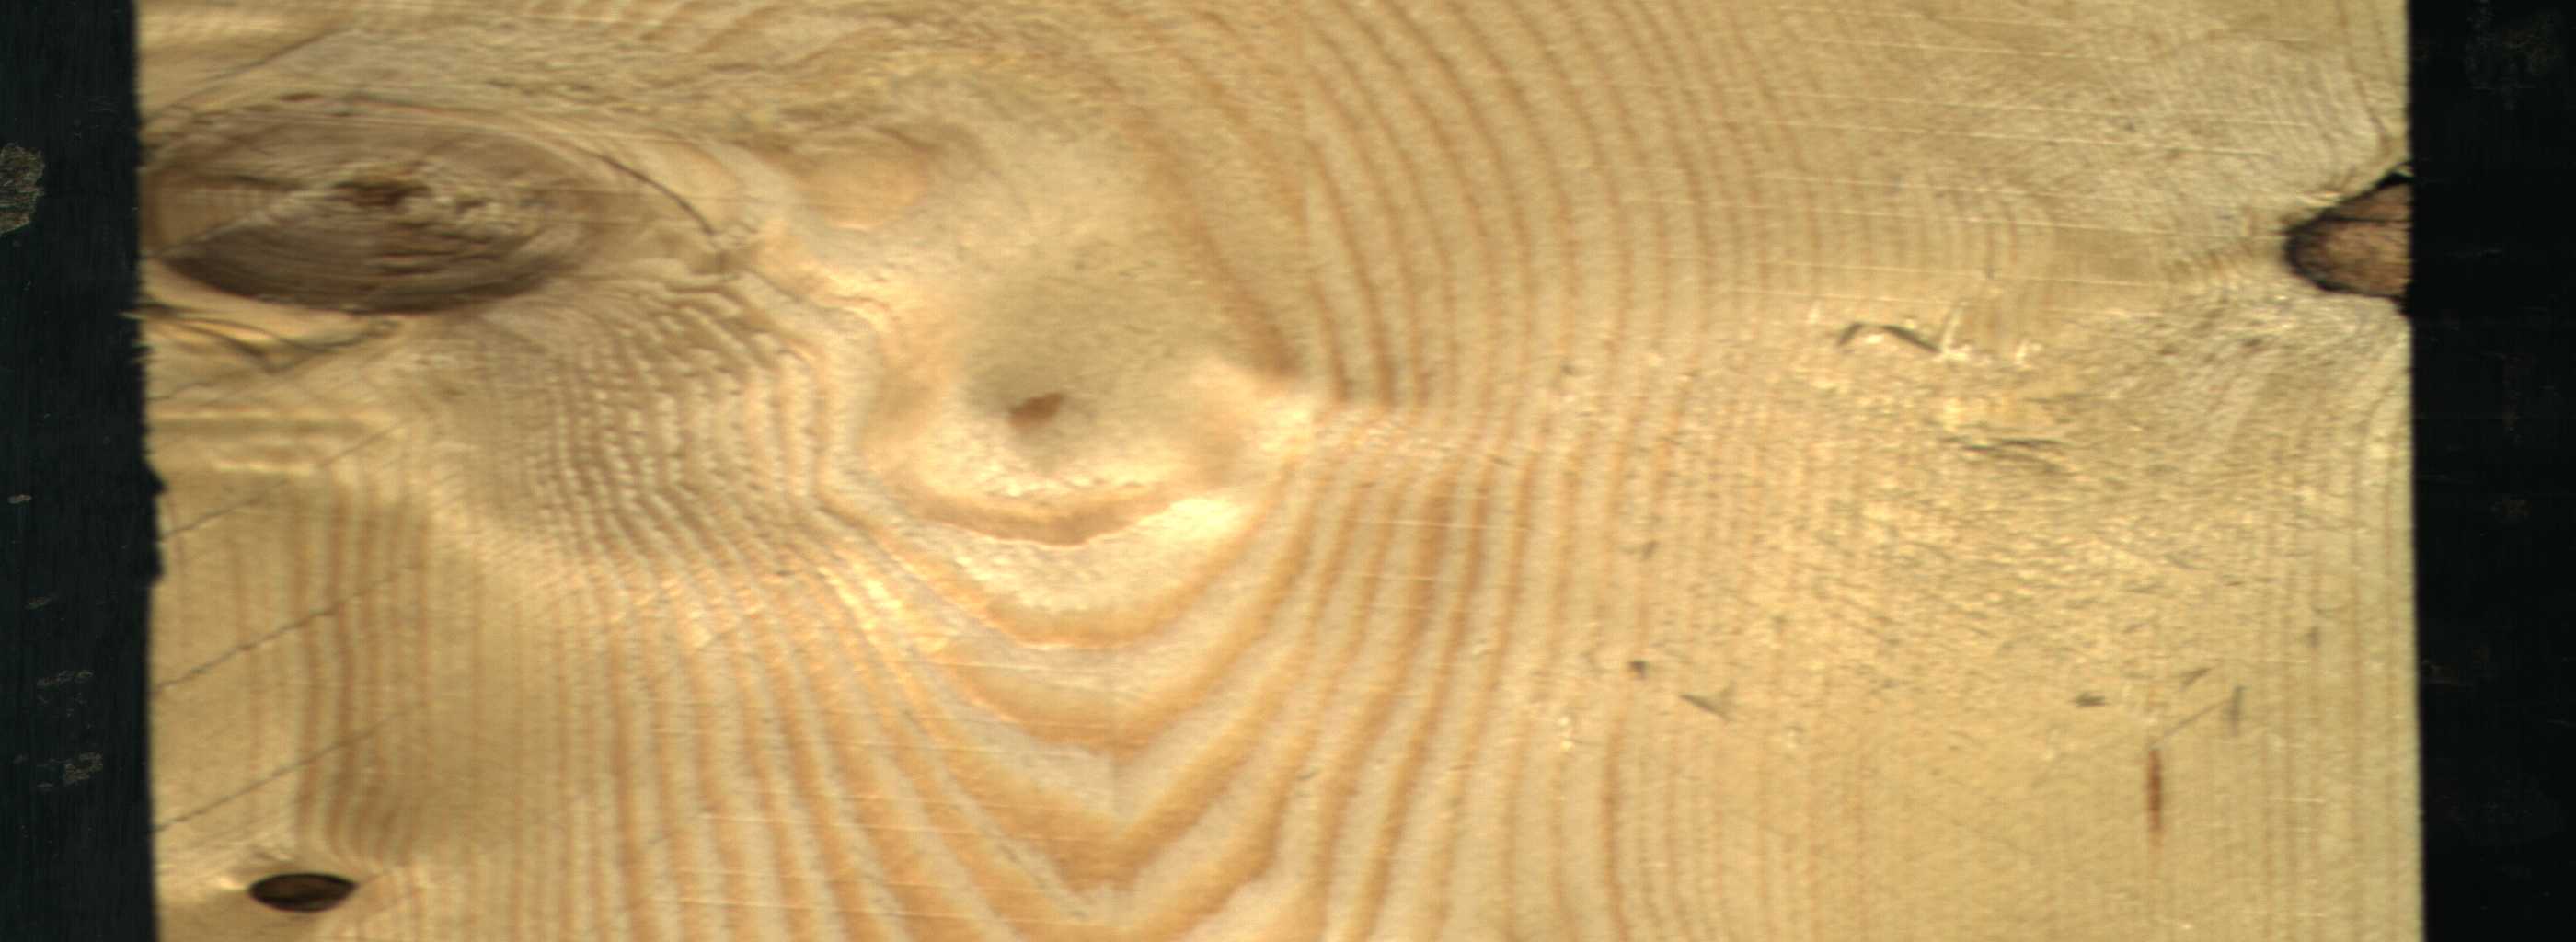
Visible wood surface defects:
Dead_Knot
Dead_Knot
Live_Knot